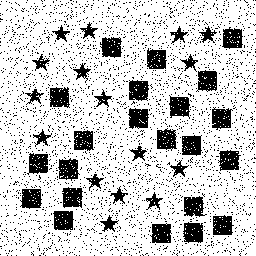
Squares: 22
Triangles: 0
Stars: 16
Total shapes: 38